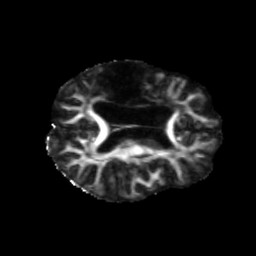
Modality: FA
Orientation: axial
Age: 63
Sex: female
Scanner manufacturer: siemens
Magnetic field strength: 3 T
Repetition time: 5.47 s
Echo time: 0.0854 s